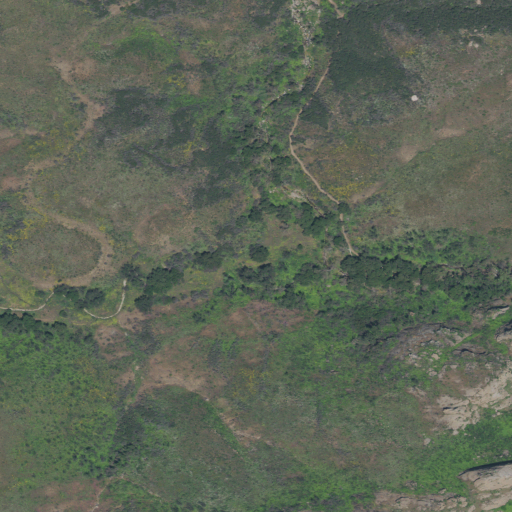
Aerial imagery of valley in California named Happy Hollow containing grassland and shrub